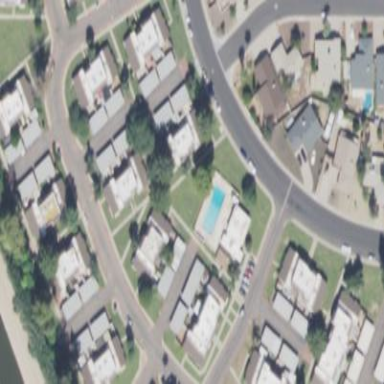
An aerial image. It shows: Residential area consisting of townhomes.